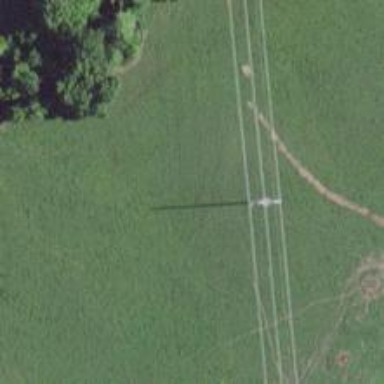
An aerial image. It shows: H-frame designed tower for power lines.